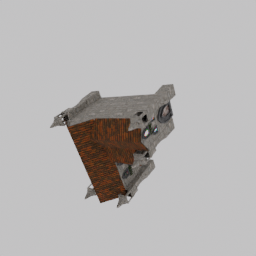
Label: architecture